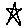
Label: star